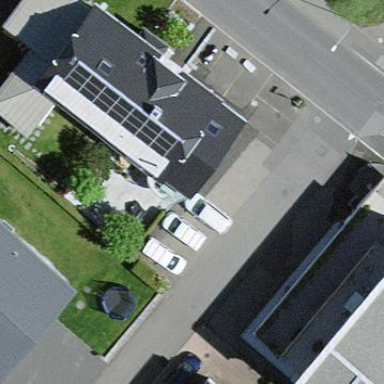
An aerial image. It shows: Street-side parking area.